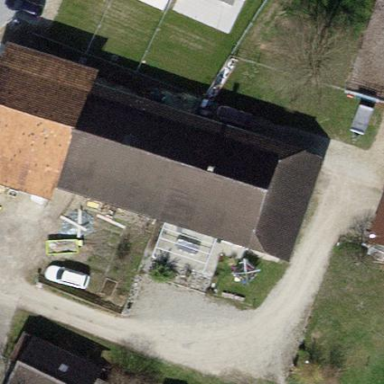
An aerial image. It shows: Part of building.